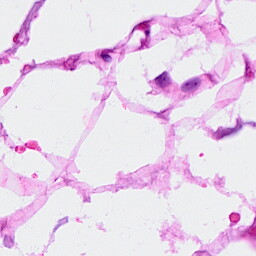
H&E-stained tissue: Breast